Interaction volume radius: 10 \u00c5
Interaction volume height: 15 \u00c5
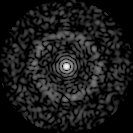
Disorder parameter: 0.8362